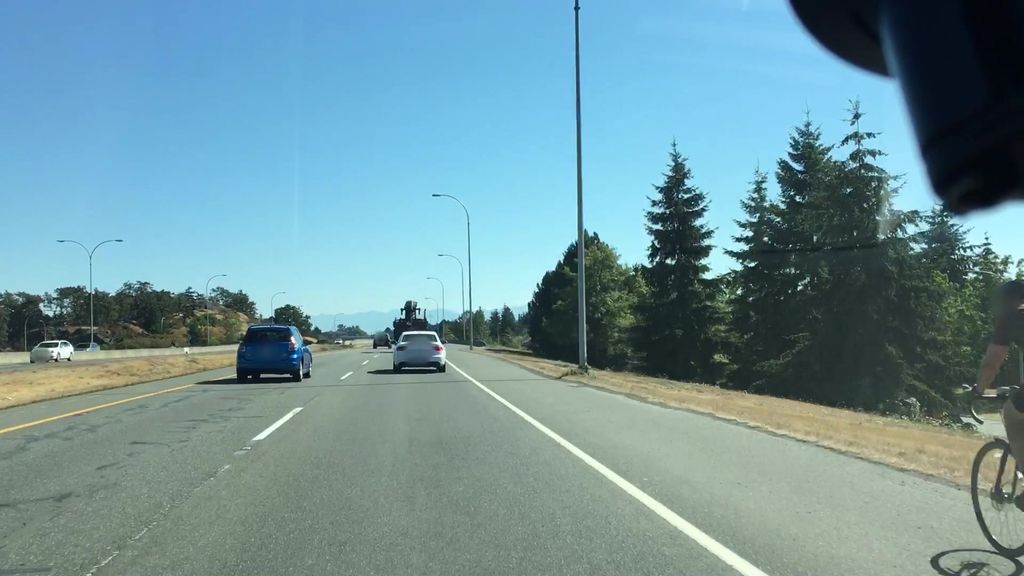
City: victoria